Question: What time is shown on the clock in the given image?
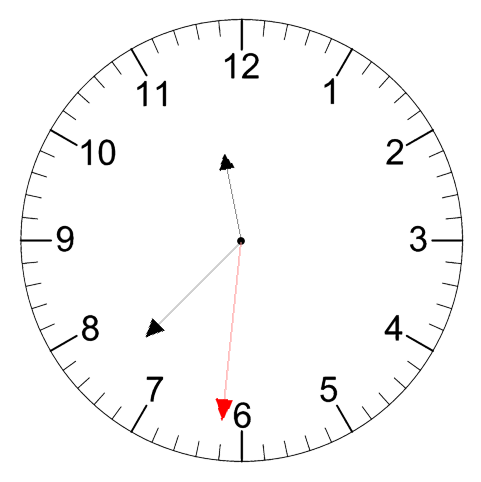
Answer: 11:37:31